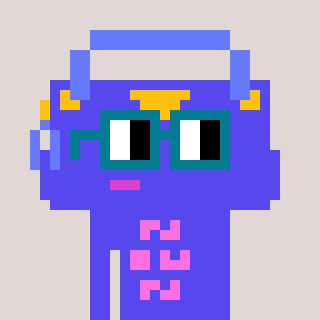
a pixel art character with square dark green glasses, a bag-shaped head and a computerblue-colored body on a warm background